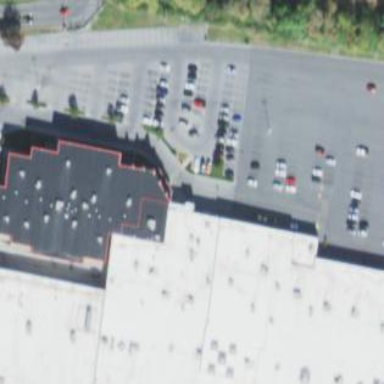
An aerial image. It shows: Cinema building.